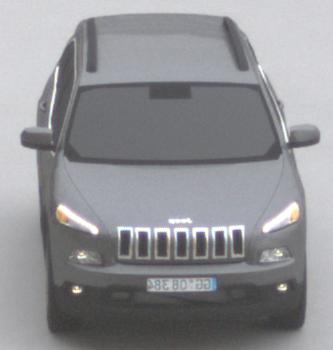
Make: Jeep
Model: Cherokee 3.2 V6 Pentastar
Detailed model: Cherokee (KL)
Model produced from: 2014/07
Model produced until: 2015/07
Doors: 5
Color: gray
Road condition: dry road
Daytime: morning or afternoon
Contrast: low contrast